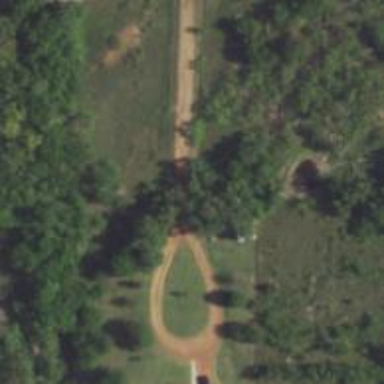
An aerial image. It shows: Driveway leading to service road.